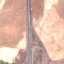
Label: Highway